Interaction volume radius: 10 \u00c5
Interaction volume height: 15 \u00c5
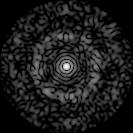
Disorder parameter: 0.8355